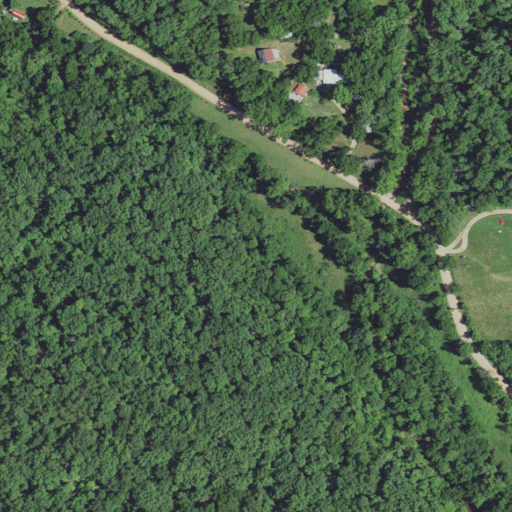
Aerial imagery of valley in Missouri named Brewer Hollow containing deciduous forest, open development, woody wetlands, low intensity development, and pasture